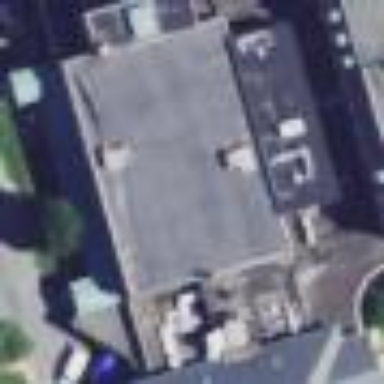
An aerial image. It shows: Building that houses fitness center.